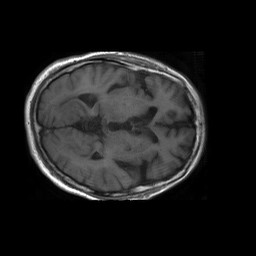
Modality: T1w
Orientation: axial
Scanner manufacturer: philips
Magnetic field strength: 1.5 T
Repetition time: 0.375 s
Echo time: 0.011 s